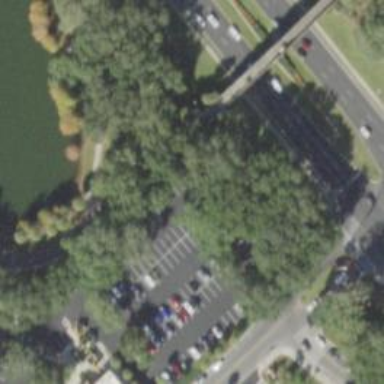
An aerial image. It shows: Path bridge crossing golf cartpath.